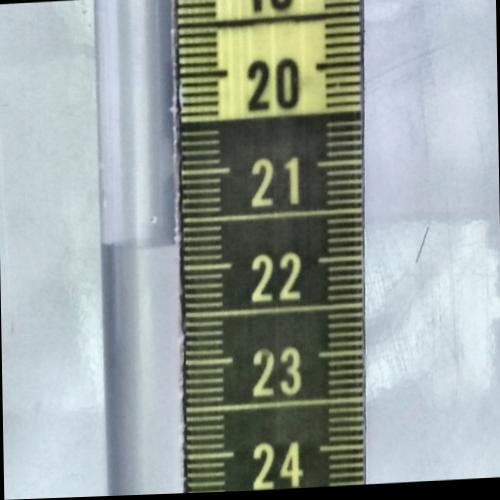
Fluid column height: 21.8 cm